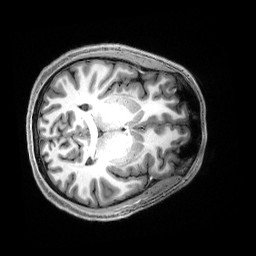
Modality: T1w
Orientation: axial
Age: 30
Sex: male
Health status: healthy
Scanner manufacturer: siemens
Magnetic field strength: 3 T
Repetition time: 2.5 s
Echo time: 0.00222 s